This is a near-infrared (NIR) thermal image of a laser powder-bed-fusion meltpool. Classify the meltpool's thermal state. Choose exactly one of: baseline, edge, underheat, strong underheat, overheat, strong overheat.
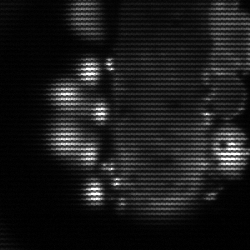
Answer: strong underheat